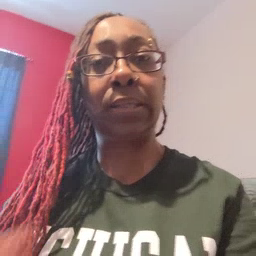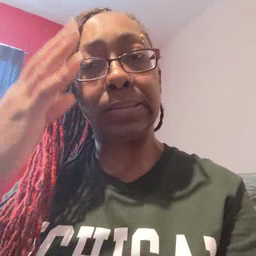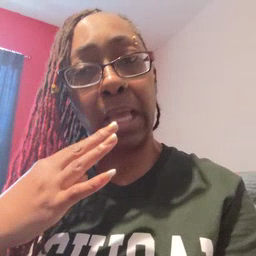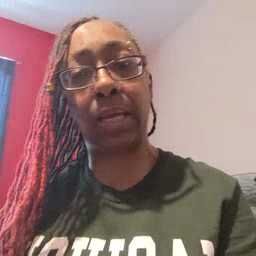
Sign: sad